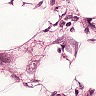
Metastatic tissue present: yes